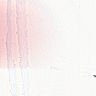
Metastatic tissue present: no